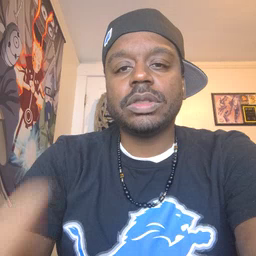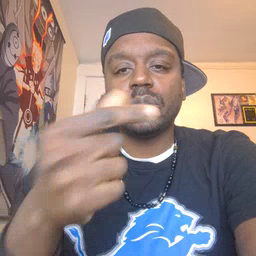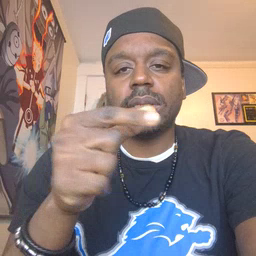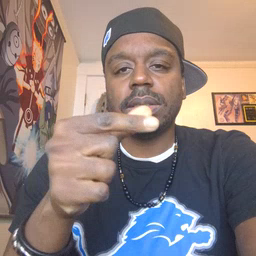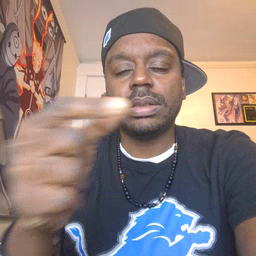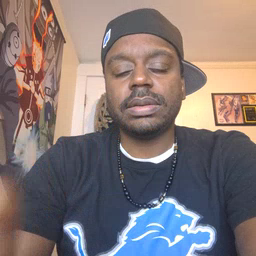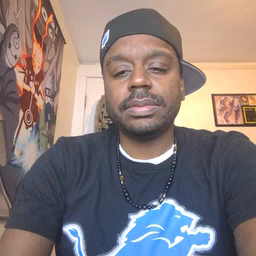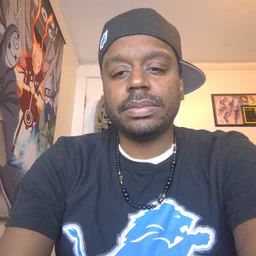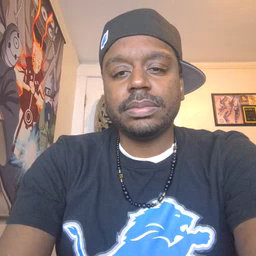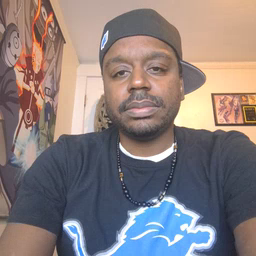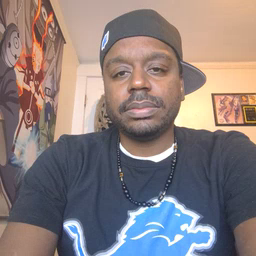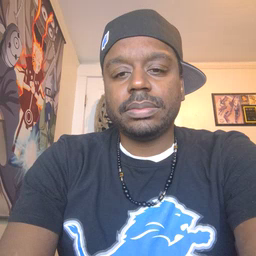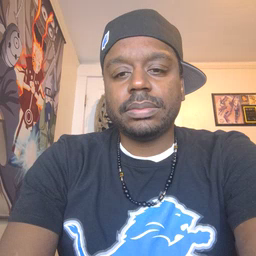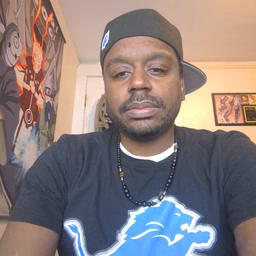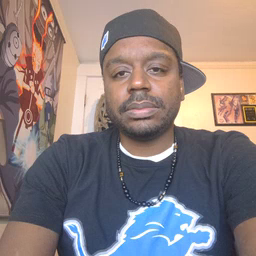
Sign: green